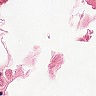
Metastatic tissue present: no